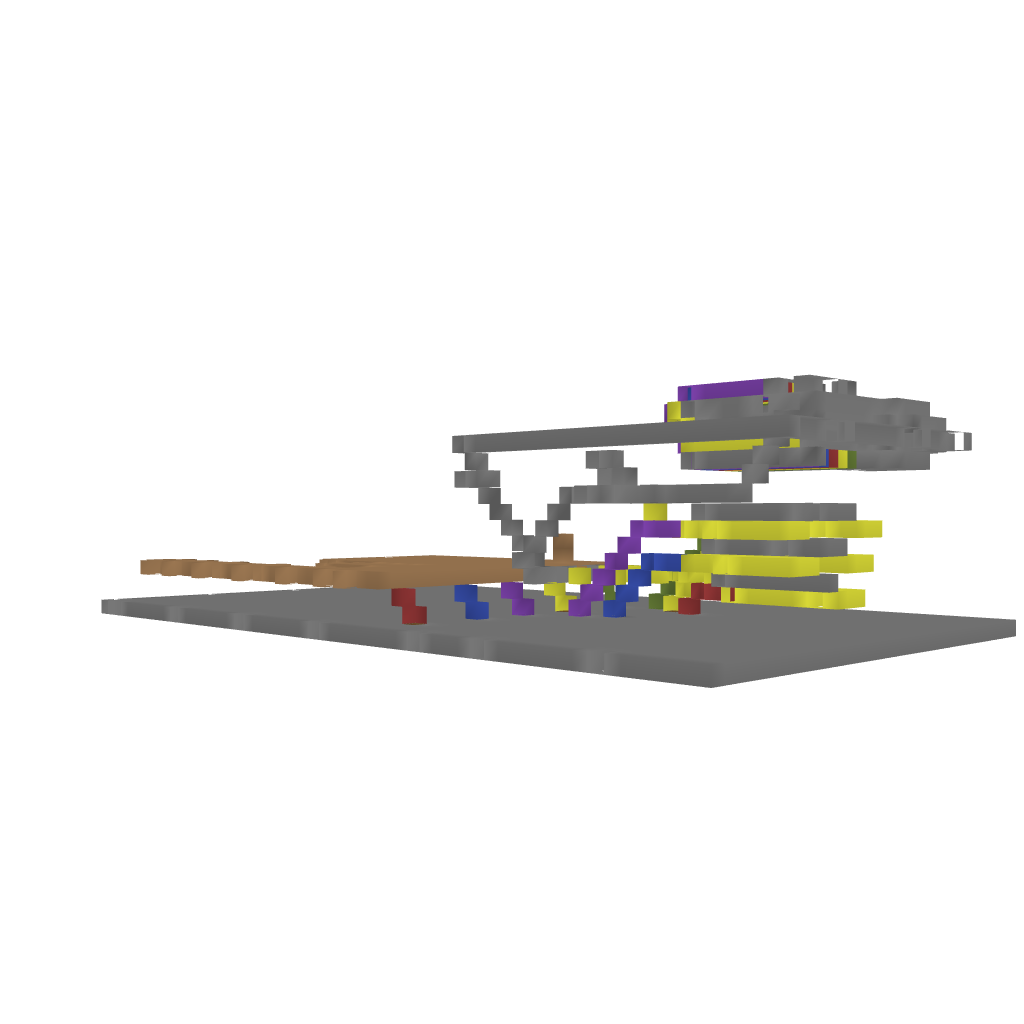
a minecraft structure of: RainbowRun-Longjacob1 bad low quality